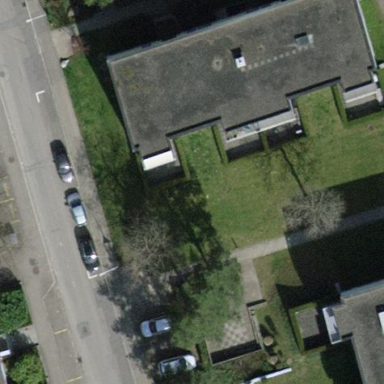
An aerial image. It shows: Flat-roofed apartment building.